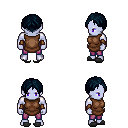
a pixel art fantasy rpg character, male body template, dark elf, purple skin, brown tunic, magenta pants, raven parted hairstyle, leather bracers, gray slippers, four views (front, back, left, right), 2x2 character sprite sheet, small pixel art, hard edges, no anti-aliasing